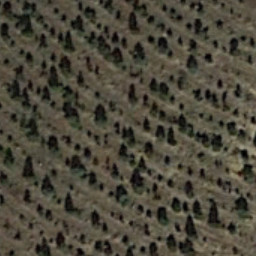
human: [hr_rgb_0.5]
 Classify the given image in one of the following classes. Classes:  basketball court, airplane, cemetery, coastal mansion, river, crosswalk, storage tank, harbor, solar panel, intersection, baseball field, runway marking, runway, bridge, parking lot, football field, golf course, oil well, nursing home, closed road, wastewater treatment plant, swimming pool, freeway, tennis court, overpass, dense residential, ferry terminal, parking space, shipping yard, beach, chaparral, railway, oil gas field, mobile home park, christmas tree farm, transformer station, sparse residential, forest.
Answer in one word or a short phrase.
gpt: christmas tree farm